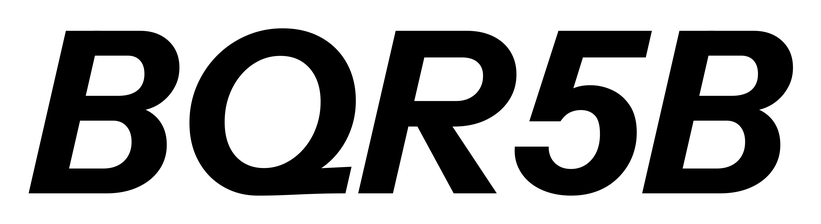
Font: InstrumentSans-Italic_Bold_Italic